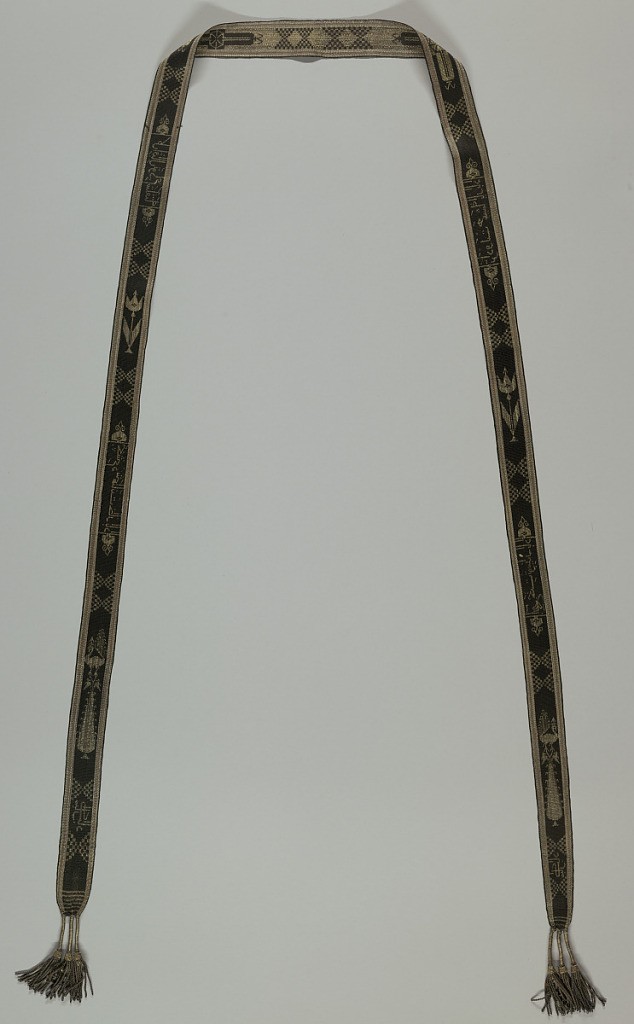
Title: Narrow band
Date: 18th–19th century
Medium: silk, metallic yarns Technique: tablet woven (double-faced weave for the pattern area and warp twining for the borders)
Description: Long, narrow band with Arabic inscription amid geometric forms worked in silver and black; a small silver tassel at each end.